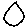
Label: circle